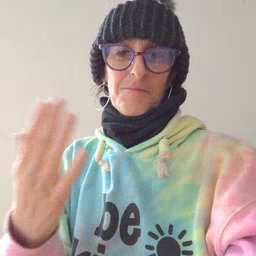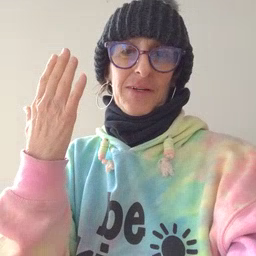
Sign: morning